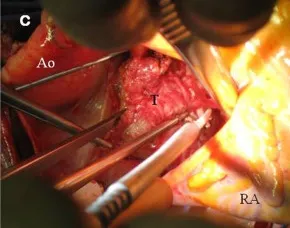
C. Surgeon's view. Dissection of the superior aspect of the tumor (T).
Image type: medical_photograph (other_medical_photograph)